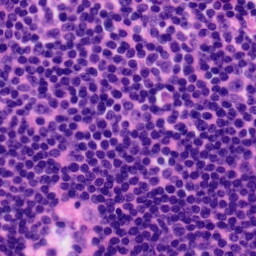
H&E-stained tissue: Tonsil